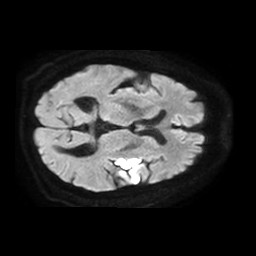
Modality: TRACE
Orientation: axial
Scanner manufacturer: philips
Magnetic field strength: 1.5 T
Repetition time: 3.647 s
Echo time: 0.07078 s